Question: My code is as follows:

I always get this error when I try to send a email. Could you help me.
'''
error: [Errno 10060] A connection attempt failed because the connected party did not properly respond after a period of time, or established connection failed because connected host has failed to respond
'''
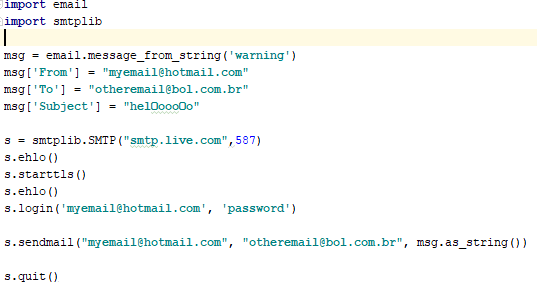
Answer: I recommend reading the example in the manual located at <URL>
You would need to make sure your firewall operating system and LAN router allows outgoing traffic on port 25.
Also, set verbose debug level as per manual 'server.set_debuglevel(1)'
Try sending out test emails via localhost using terminal commands, to make sure the os can definitely send out emails, and that it isn't a python code issue.